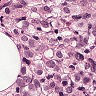
Metastatic tissue present: yes